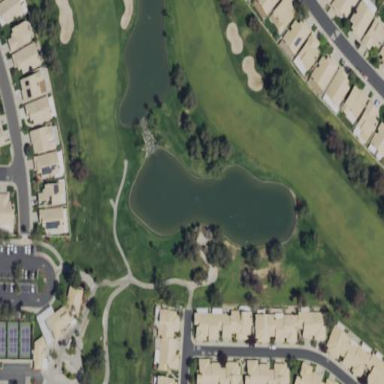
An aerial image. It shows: Water hazard in golf course. The hazard is natural water feature.